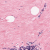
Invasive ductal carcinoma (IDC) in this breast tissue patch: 0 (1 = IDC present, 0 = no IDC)